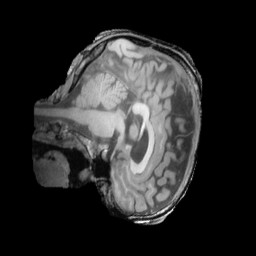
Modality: T1w
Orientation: sagittal
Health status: ill
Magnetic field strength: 3 T